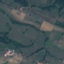
Label: Pasture